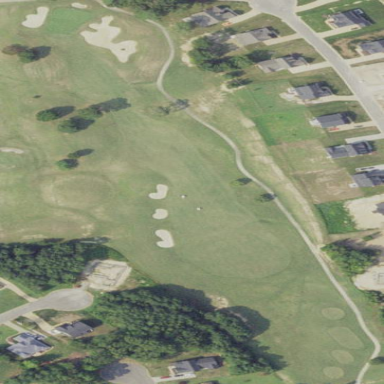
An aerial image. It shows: Rough grass surface on golf course.